Question: So in the screenshot below, we have 3 different energy sites, ID01, ID18, and ID31. They're in a dummy variable type of format, and for visualization purposes I want to just create a column named 'Sites' that I can use. You'll see the loop I quickly made to do this, but it seems super inefficient. Any pointers on how to achieve this in the fastest way possible?

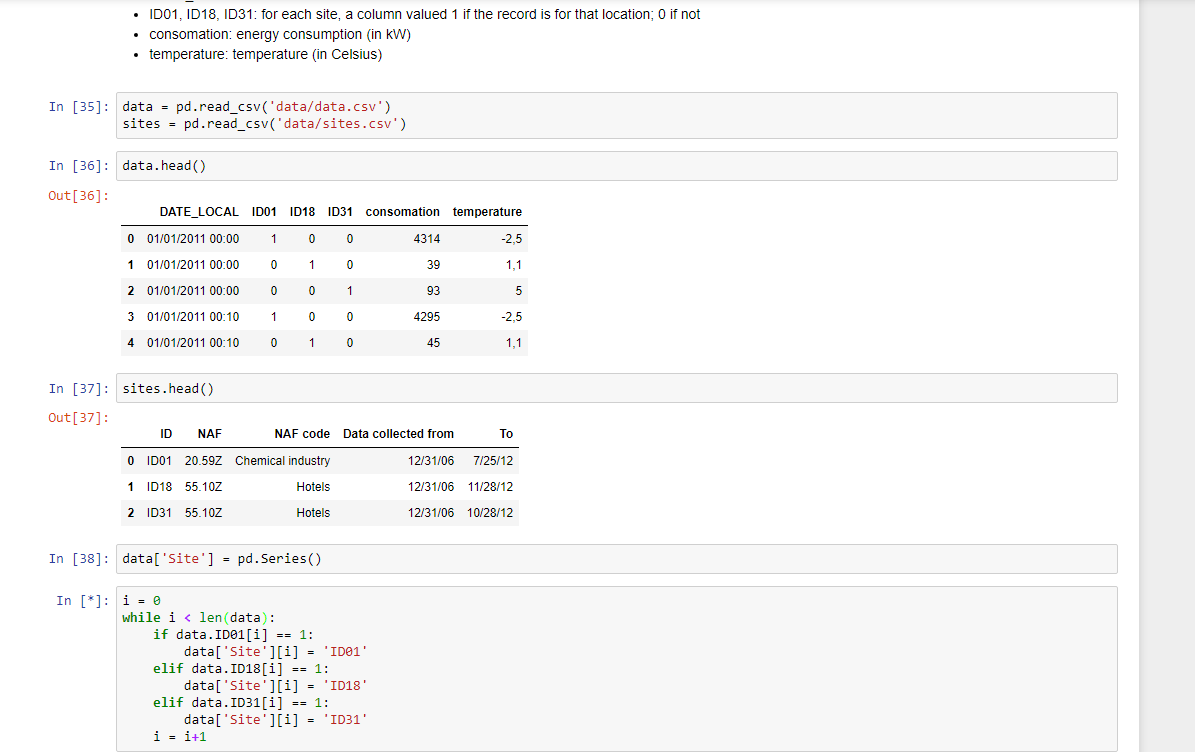
Answer: ## Setup
'''
data = pd.DataFrame([
[1, 0, 0],
[0, 1, 0],
[0, 0, 1],
[1, 0, 0],
[0, 1, 0]
], columns=['ID01', 'ID18', 'ID31']).assign(A=1, B=2)
data
ID01 ID18 ID31 A B
0 1 0 0 1 2
1 0 1 0 1 2
2 0 0 1 1 2
3 1 0 0 1 2
4 0 1 0 1 2
'''
---
# dot product with strings and objects.
This works if these are truly dummy values '0' or '1'
'''
def undummy(d):
return d.dot(d.columns)
data.assign(Site=data.filter(regex='^ID').pipe(undummy))
ID01 ID18 ID31 A B Site
0 1 0 0 1 2 ID01
1 0 1 0 1 2 ID18
2 0 0 1 1 2 ID31
3 1 0 0 1 2 ID01
4 0 1 0 1 2 ID18
'''
---
## argmax slicing
This works but can produce unexpected results if data is not as represented in question.
'''
def undummy(d):
return d.columns[d.values.argmax(1)]
data.assign(Site=data.filter(regex='^ID').pipe(undummy))
ID01 ID18 ID31 A B Site
0 1 0 0 1 2 ID01
1 0 1 0 1 2 ID18
2 0 0 1 1 2 ID31
3 1 0 0 1 2 ID01
4 0 1 0 1 2 ID18
'''